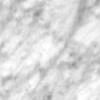
Label: no_change